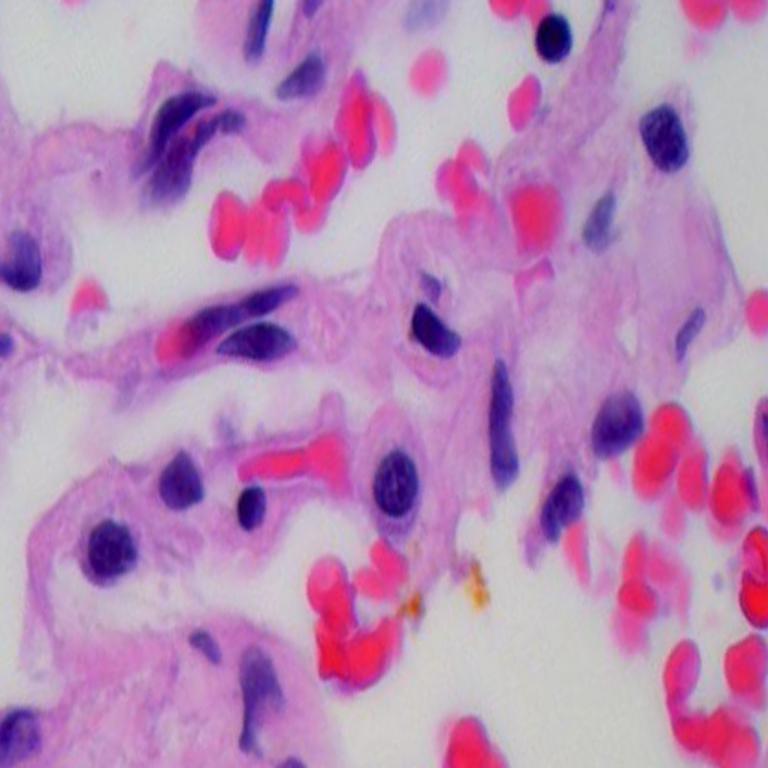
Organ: lung
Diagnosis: benign